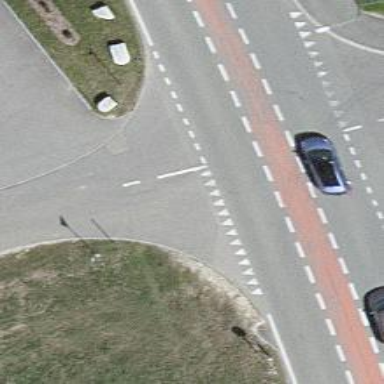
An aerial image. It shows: Road with "give way" sign.